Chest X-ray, AP view. Patient: 43 years old, sex M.
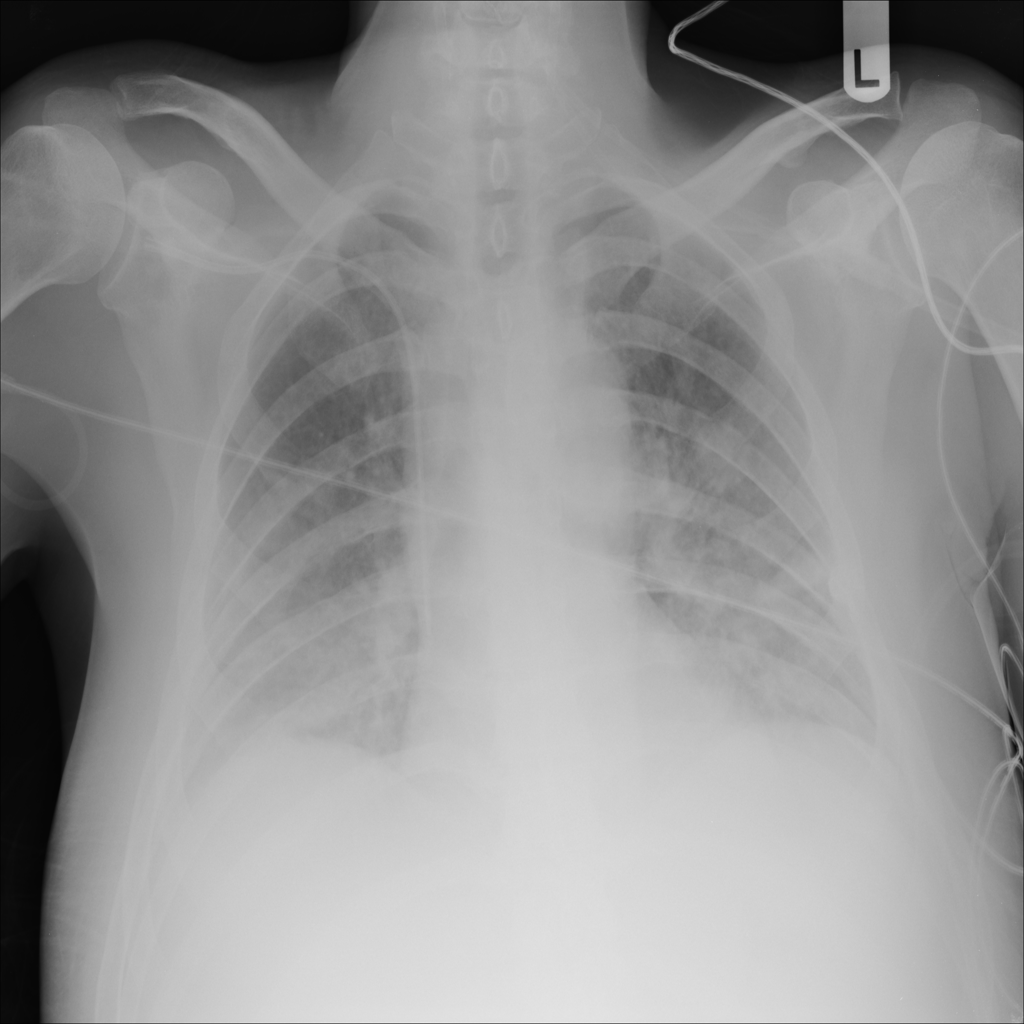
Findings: No Finding